Field crop: maize
Growth stage: 2
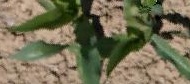
Species: maize